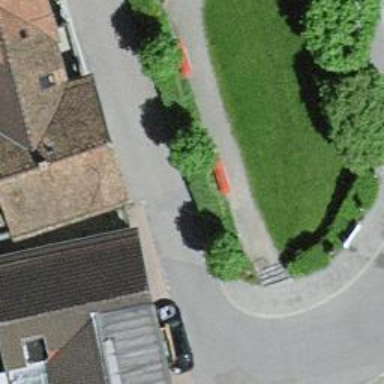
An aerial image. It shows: Red bench.